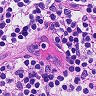
Metastatic tissue present: no